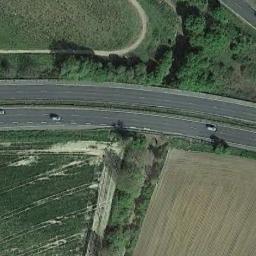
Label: freeway